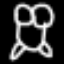
Label: frog